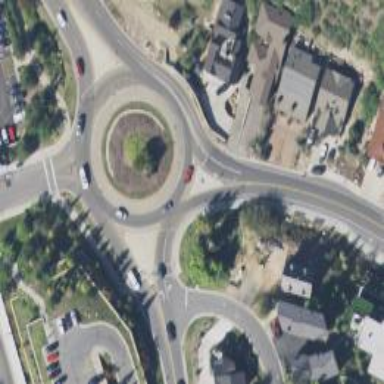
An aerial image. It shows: Secondary road leading to roundabout.